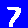
Digit: 7